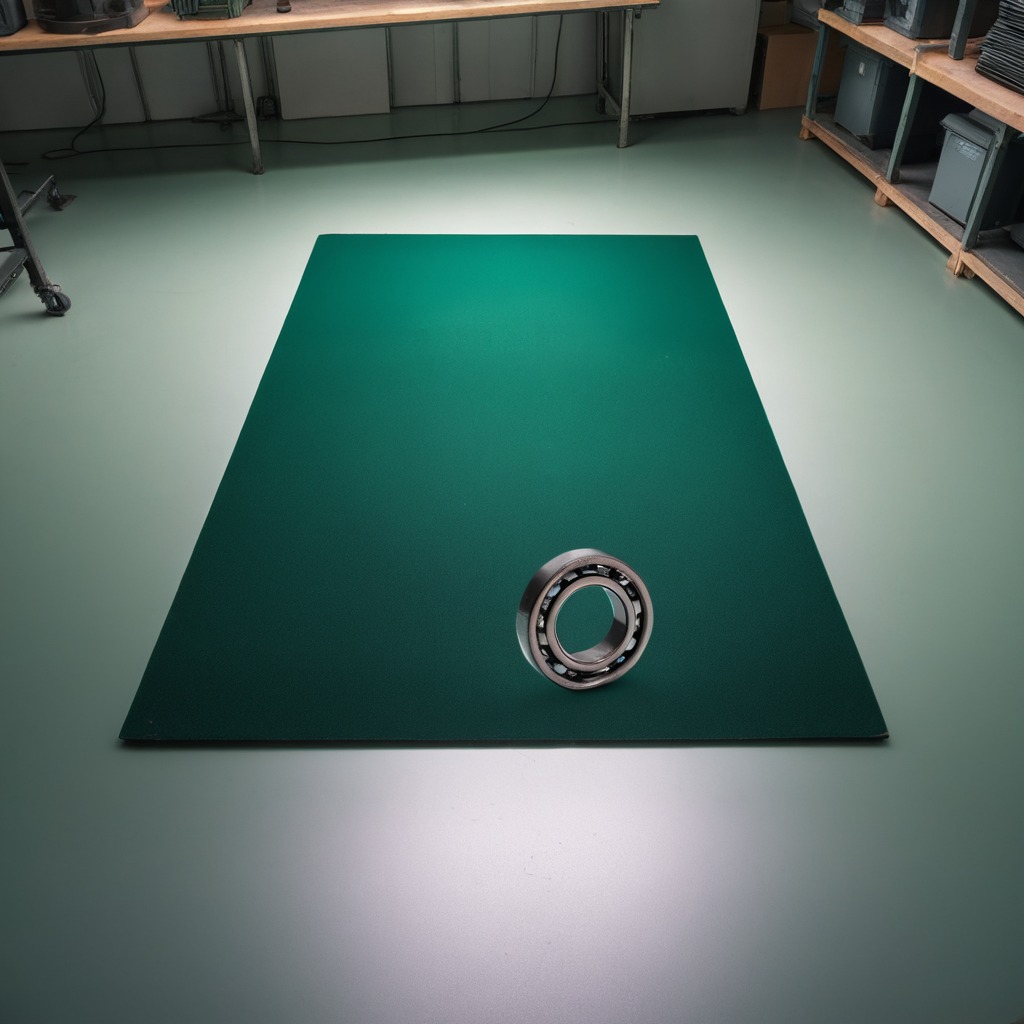
A metal ball bearing is lying on the clean granite tabletop.